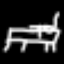
Label: bed